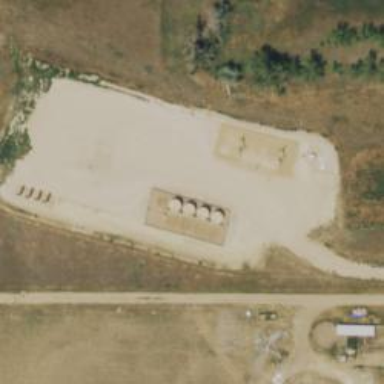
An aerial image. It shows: Storage tank with man-made structure.